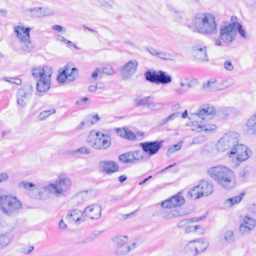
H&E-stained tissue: Breast